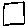
Label: square